Field crop: tomato
Growth stage: 1
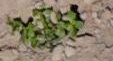
Species: portulaca